Question: I have a problem:
Here it is my TesztBean.java :
'''
import java.io.Serializable;
import java.sql.Connection;
import java.sql.DriverManager;
import java.sql.PreparedStatement;
import java.sql.ResultSet;
import java.sql.SQLException;
import java.util.ArrayList;
import java.util.List;
import javax.annotation.PostConstruct;
import javax.faces.bean.ManagedBean;
import javax.faces.bean.SessionScoped;
import javax.faces.bean.ViewScoped;
import org.primefaces.event.RowEditEvent;
import org.primefaces.model.LazyDataModel;
@ManagedBean
@SessionScoped
public class TesztBean implements Serializable{
String URL = "jdbc:mysql://localhost:3306/osszesito?useUnicode=yes&characterEncoding=UTF-8";
String USER = "USER";
String PASSWORD = "PASSWD";
String DRIVER = "com.mysql.jdbc.Driver";
private List<TesztSetGet> filteredOsszesito;
private List<TesztSetGet> values;
private TesztSetGet select;
public TesztSetGet getSelect() {
return select;
}
public void setSelect(TesztSetGet select) {
this.select = select;
}
@PostConstruct
public void init() {
try {
values = selectTesztTable();
} catch (SQLException e) {
e.printStackTrace();
}
}
public Connection getDBConnection() {
Connection dbConnection = null;
try {
Class.forName(DRIVER);
dbConnection= DriverManager.getConnection(URL, USER, PASSWORD);
System.out.println("Connection completed.");
} catch (SQLException e) {
System.out.println(e.getMessage());
}catch(ClassNotFoundException cnfe){
cnfe.printStackTrace();
System.out.println(cnfe.getMessage());
System.exit(-1);
}
return dbConnection;
}
public List<TesztSetGet> selectTesztTable() throws SQLException{
ResultSet rs = null;
PreparedStatement pst = null;
Connection con = getDBConnection();
String stm = "select * from teszt order by age";
List<TesztSetGet> records = new ArrayList<TesztSetGet>();
try {
pst = con.prepareStatement(stm);
pst.execute();
rs = pst.getResultSet();
while(rs.next()){
TesztSetGet objectMeghiv = new TesztSetGet();
objectMeghiv.setId(rs.getInt(1));
objectMeghiv.setName(rs.getString(2));
objectMeghiv.setAge(rs.getInt(3));
objectMeghiv.setKapcsolatfelvetel_megtortent(rs.getString(4));
objectMeghiv.setLevelkuldesenek_datuma(rs.getString(5));
objectMeghiv.setKepzes_kezdete(rs.getString(6));
objectMeghiv.setKepzes_vege(rs.getString(7));
objectMeghiv.setMagyarazat(rs.getString(8));
records.add(objectMeghiv);
}
return records;
}catch (SQLException e) {
e.printStackTrace();
}catch (Exception e) {
e.printStackTrace();
}finally{
rs.close();
pst.close();
con.close();
}
return records;
}
public List<TesztSetGet> getValues() {
return values;
}
public void update(RowEditEvent event) {
TesztSetGet edittedObject = (TesztSetGet) event.getObject();
Connection connection = null;
PreparedStatement pst = null;
ResultSet rs = null;
String sql = "update teszt set kapcsolatfelvetel_megtortent=?, levelkuldes_datuma=?, kepzes_kezdete=?, kepzes_vege=?, megjegyzes=? where id=?";
try{
connection = getDBConnection();
pst = connection.prepareStatement(sql);
pst.setString(1, edittedObject.getKapcsolatfelvetel_megtortent());
pst.setString(2, edittedObject.getLevelkuldesenek_datuma());
pst.setString(3, edittedObject.getKepzes_kezdete());
pst.setString(4, edittedObject.getKepzes_vege());
pst.setString(5, edittedObject.getMagyarazat());
pst.setInt(6, edittedObject.getId());
pst.executeUpdate();
pst.close();
connection.close();
}catch(SQLException se){
se.printStackTrace();
se.getMessage();
}catch(Exception e){
e.printStackTrace();
e.getMessage();
}
}
public List<TesztSetGet> getFilteredOsszesito() {
return filteredOsszesito;
}
public void setFilteredOsszesito(List<TesztSetGet> filteredOsszesito) {
this.filteredOsszesito = filteredOsszesito;
}
}
'''
Here it is my TesztSetGet.java:
'''
public class TesztSetGet {
private int id;
private String name;
private int age;
private String kapcsolatfelvetel_megtortent;
private String levelkuldesenek_datuma;
private String kepzes_kezdete;
private String kepzes_vege;
private String magyarazat;
public int getId() {
return id;
}
public void setId(int id) {
this.id = id;
}
public String getName() {
return name;
}
public void setName(String name) {
this.name = name;
}
public int getAge() {
return age;
}
public void setAge(int age) {
this.age = age;
}
public String getKapcsolatfelvetel_megtortent() {
return kapcsolatfelvetel_megtortent;
}
public void setKapcsolatfelvetel_megtortent(String kapcsolatfelvetel_megtortent) {
this.kapcsolatfelvetel_megtortent = kapcsolatfelvetel_megtortent;
}
public String getLevelkuldesenek_datuma() {
return levelkuldesenek_datuma;
}
public void setLevelkuldesenek_datuma(String levelkuldesenek_datuma) {
this.levelkuldesenek_datuma = levelkuldesenek_datuma;
}
public String getKepzes_kezdete() {
return kepzes_kezdete;
}
public void setKepzes_kezdete(String kepzes_kezdete) {
this.kepzes_kezdete = kepzes_kezdete;
}
public String getKepzes_vege() {
return kepzes_vege;
}
public void setKepzes_vege(String kepzes_vege) {
this.kepzes_vege = kepzes_vege;
}
public String getMagyarazat() {
return magyarazat;
}
public void setMagyarazat(String magyarazat) {
this.magyarazat = magyarazat;
}
}
'''
Here it is my jsf page:
'''
<html xmlns="http://www.w3.org/1999/xhtml"
xmlns:h="http://java.sun.com/jsf/html"
xmlns:f="http://java.sun.com/jsf/core"
xmlns:ui="http://java.sun.com/jsf/facelets"
xmlns:p="http://primefaces.org/ui"
>
<h:head>
<title>Teszt</title>
<meta http-equiv="Content-Type" content="text/html; charset=UTF-8"/>
<link rel="stylesheet" type="text/css" href="style.css"/>
</h:head>
<ui:debug />
<h:form id="form">
<p:fieldset legend="Teszt:">
<p:dataTable id="dataTableTeszt" value="#{TesztBean.values}" var="c" paginator="true" rows="25" editable="true" filteredValue="#{TesztBeanBean.filteredOsszesito}" scrollable="true" scrollWidth="1500" scrollHeight="550"
paginatorTemplate="{CurrentPageReport} {FirstPageLink} {PreviousPageLink} {PageLinks} {NextPageLink} {LastPageLink} {RowsPerPageDropdown}"
paginatorPosition="bottom" rowsPerPageTemplate="5,10,15,20,30,40,50">
<p:column style="width: 60px; text-align: center" headerText="Show">
<p:commandButton id="addCategoryButton" value="Show" onclick="categoryDialog.show();" action="#{TesztBean.values}" update=":form:grid"/>
</p:column>
<p:column style="width: 130px; text-align: center" filterBy="#{c.id}" filterMatchMode="contains">
<f:facet name="header">ID:</f:facet>
<p:cellEditor>
<f:facet name="output">
<h:outputText value="#{c.id}" style="width: 130px; text-align: center"/>
</f:facet>
<f:facet name="input">
<p:inputText value="#{c.id}"/>
</f:facet>
</p:cellEditor>
</p:column>
<p:column style="width: 130px; text-align: center" filterBy="#{c.name}" filterMatchMode="contains">
<f:facet name="header">Name:</f:facet>
<p:cellEditor>
<f:facet name="output">
<h:outputText value="#{c.name}" style="width: 130px; text-align: center"/>
</f:facet>
<f:facet name="input">
<p:inputText value="#{c.name}"/>
</f:facet>
</p:cellEditor>
</p:column>
<p:column style="width: 130px; text-align: center" filterBy="#{c.age}" filterMatchMode="contains" >
<f:facet name="header">Age:</f:facet>
<p:cellEditor>
<f:facet name="output">
<h:outputText value="#{c.age}" style="width: 130px; text-align: center"/>
</f:facet>
<f:facet name="input">
<p:inputText value="#{c.age}"/>
</f:facet>
</p:cellEditor>
</p:column>
<p:column style="width: 230px; text-align: center" filterBy="#{c.kapcsolatfelvetel_megtortent}" filterMatchMode="contains" >
<f:facet name="header">Kapcsolatfelvetel megtortent:</f:facet>
<p:cellEditor>
<f:facet name="output">
<h:outputText value="#{c.kapcsolatfelvetel_megtortent}" style="width: 230px; text-align: center"/>
</f:facet>
<f:facet name="input">
<p:inputText value="#{c.kapcsolatfelvetel_megtortent}"/>
</f:facet>
</p:cellEditor>
</p:column>
<p:column style="width: 230px; text-align: center" filterBy="#{c.levelkuldesenek_datuma}" filterMatchMode="contains" >
<f:facet name="header">Levelkuldes datuma:</f:facet>
<p:cellEditor>
<f:facet name="output">
<h:outputText value="#{c.levelkuldesenek_datuma}" style="width: 230px; text-align: center"/>
</f:facet>
<f:facet name="input">
<p:inputText value="#{c.levelkuldesenek_datuma}"/>
</f:facet>
</p:cellEditor>
</p:column>
<p:column style="width: 230px; text-align: center" filterBy="#{c.kepzes_kezdete}" filterMatchMode="contains" >
<f:facet name="header">Kepzes kezdete:</f:facet>
<p:cellEditor>
<f:facet name="output">
<h:outputText value="#{c.kepzes_kezdete}" style="width: 230px; text-align: center"/>
</f:facet>
<f:facet name="input">
<p:inputText value="#{c.kepzes_kezdete}"/>
</f:facet>
</p:cellEditor>
</p:column>
<p:column style="width: 230px; text-align: center" filterBy="#{c.kepzes_vege}" filterMatchMode="contains" >
<f:facet name="header">Kepzes vege:</f:facet>
<p:cellEditor>
<f:facet name="output">
<h:outputText value="#{c.kepzes_vege}" style="width: 230px; text-align: center"/>
</f:facet>
<f:facet name="input">
<p:inputText value="#{c.kepzes_vege}"/>
</f:facet>
</p:cellEditor>
</p:column>
<p:column style="width: 1000px; text-align: center" filterBy="#{c.magyarazat}" filterMatchMode="contains">
<f:facet name="header">Megjegyzes:</f:facet>
<p:cellEditor>
<f:facet name="output">
<h:outputText value="#{c.magyarazat}" style="width: 1000px; text-align: center"/>
</f:facet>
<f:facet name="input">
<p:inputText value="#{c.magyarazat}"/>
</f:facet>
</p:cellEditor>
</p:column>
</p:dataTable>
</p:fieldset>
<p:dialog id="categoryDialog" header="Category Detail" widgetVar="categoryDialog" closeOnEscape="true" resizable="false" style="width:1000px; height: 500px;" showEffect="explode" hideEffect="bounce">
<h:panelGrid id="grid" columns="2">
<h:outputText value="ID:"/>
<h:outputText value="#{TesztBean.select.id}"/>
<h:outputText value="Age:"/>
<h:outputText value="#{TesztBean.select.age}"/>
<h:outputText value="Kapcsolatfelvetel megtortent:"/>
<h:outputText value="#{TesztBean.select.kapcsolatfelvetel_megtortent}"/>
</h:panelGrid>
</p:dialog>
</h:form>
</html>
'''
In this picture you can see my problem:

If i click the Show button, than in the popup window no values, Why?
Thank you very much,
'''
***************UPDATE***************
'''
Modified:
JSf page:
'''
<p:column style="width: 60px; text-align: center" headerText="Edit">
<p:commandButton id="addCategoryButton" value="Show" oncomplete="categoryDialog.show();" update=":form:grid :form:categoryDialog" actionListener="#{TesztBean.select(c)}"/>
</p:column>
'''
TEsztBean.java:
'''
private TesztSetGet select;
public TesztSetGet getSelect() {
return select;
}
public void setSelect(TesztSetGet value) {
this.select = value;
}
'''
I see that in the server there are exceptions:
> Received 'javax.el.MethodNotFoundException' when invoking action
listener '#{TesztBean.select(c)}' for component 'addCategoryButton'|#]
[#|2014-05-15T16:24:30.443+0200|SEVERE|oracle-glassfish3.1.2|javax.faces.event|_ThreadID=75;_ThreadName=Thread-2;|javax.el.MethodNotFoundException:
Method select not found[#|2014-05-15T16:24:30.444+0200|SEVERE|oracle-glassfish3.1.2|javax.enterprise.resource.webcontainer.jsf.context|_ThreadID=75;_ThreadName=Thread-2;|JSF1073:
javax.faces.event.AbortProcessingException caught during processing of
INVOKE_APPLICATION 5 : UIComponent-ClientId=form:dataTableTeszt,
Message=Method select not found|#][#|2014-05-15T16:24:30.444+0200|SEVERE|oracle-glassfish3.1.2|javax.enterprise.resource.webcontainer.jsf.context|_ThreadID=75;_ThreadName=Thread-2;|Method
select not found
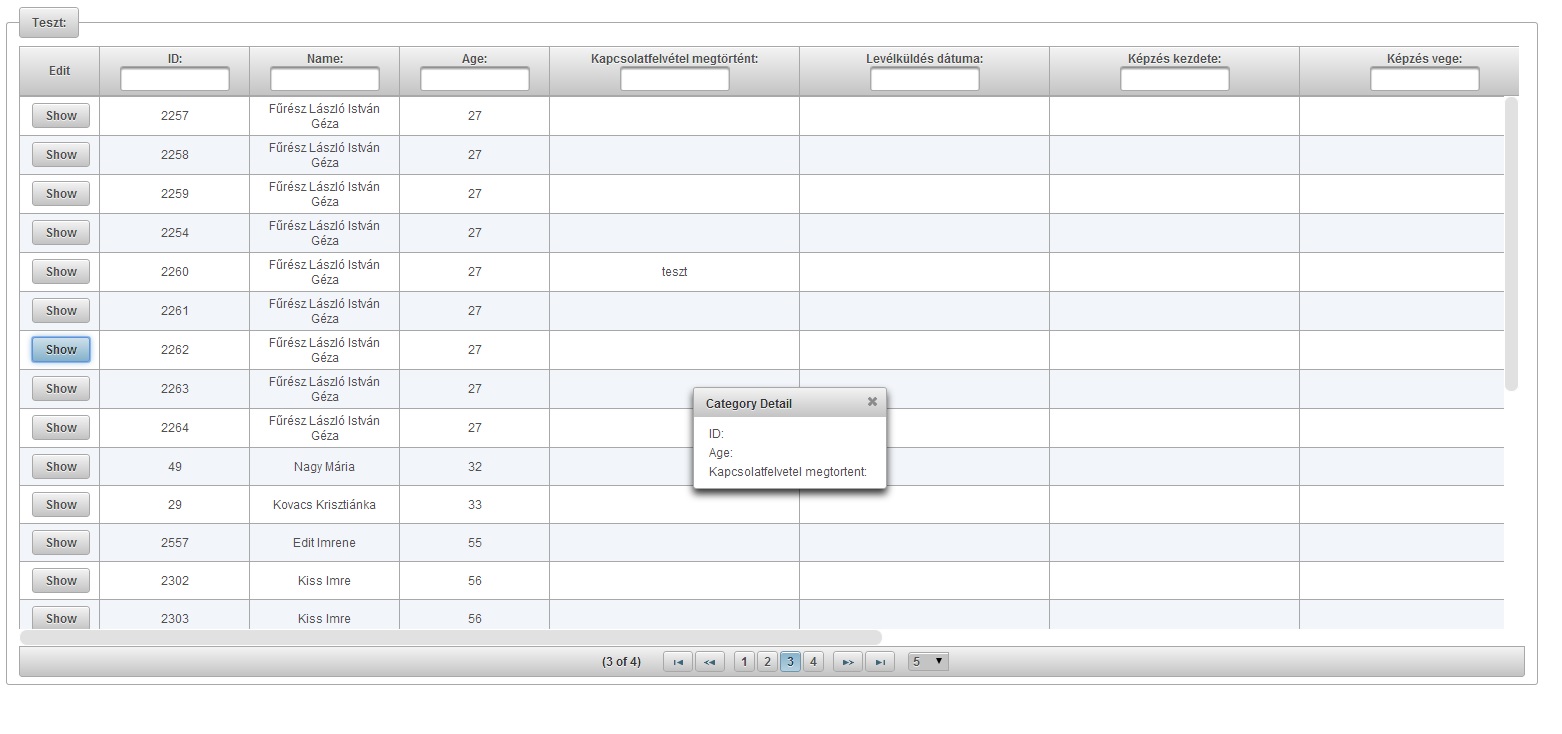
Answer: You have two problem, first where did you send the selected item to your bean ? They has many way to do this.
You could use <URL> by adding this two attribut to your datatable :
'''
selection="#{TesztBean.values}" selectionMode="single"
'''
Or modify your commandbutton and adding an actionListener like this :
'''
actionListener="#{TesztBean.selectForDialog(c)}" />
'''
And inside your bean add:
'''
public void selectForDialog(TesztSetGet value){
this.select = value;
}
'''
Your the second probleme was you don't update your dialog, he display well but empty, cause he don't have refresh, with the correct value.
'''
<p:commandButton id="addCategoryButton" value="Show" oncomplete="categoryDialog.show();" actionListener="#{TesztBean.selectForDialog(c)}" update=":form:grid :form:categoryDialog"/>
'''
And use 'oncomplete' instead of 'onclick' or the dialog while open before you have set the data.